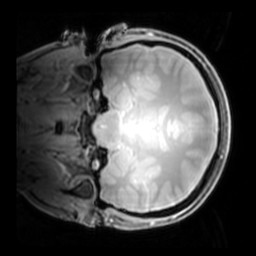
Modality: PDw
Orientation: coronal
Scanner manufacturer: philips
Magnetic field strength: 7 T
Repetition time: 0.008 s
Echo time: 0.001974 s